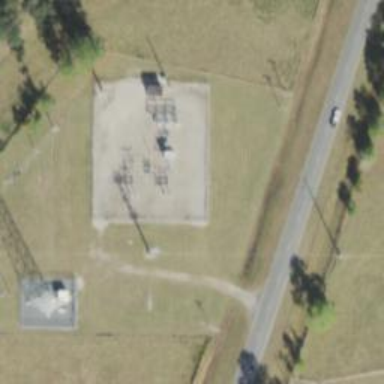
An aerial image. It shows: Switch used for power control.